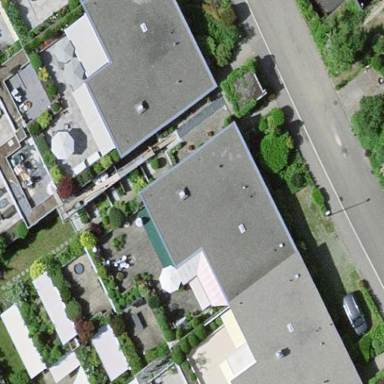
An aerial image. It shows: Terrace building.